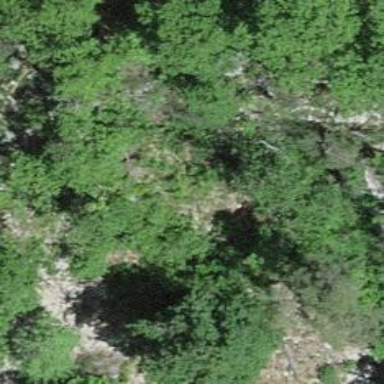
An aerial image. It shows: Natural cliff.